Question: I would like to achieve this kind of result with ApiPlatform and OpenApi V3:

I found this on an old SO question : <URL>
The route is plugged onto a LexikJWT handler in my firewalls, from security.yaml.
I managed to add a custom thing in the ItemOperations key of my resources.yaml but the thing doesn't seem to map properly to OpenApi.
Am I understanding something wrongly?
Should I drop Lexik JWT bundle and do the auth in an other way?
Am I missing something around schemes or YAML configuration?
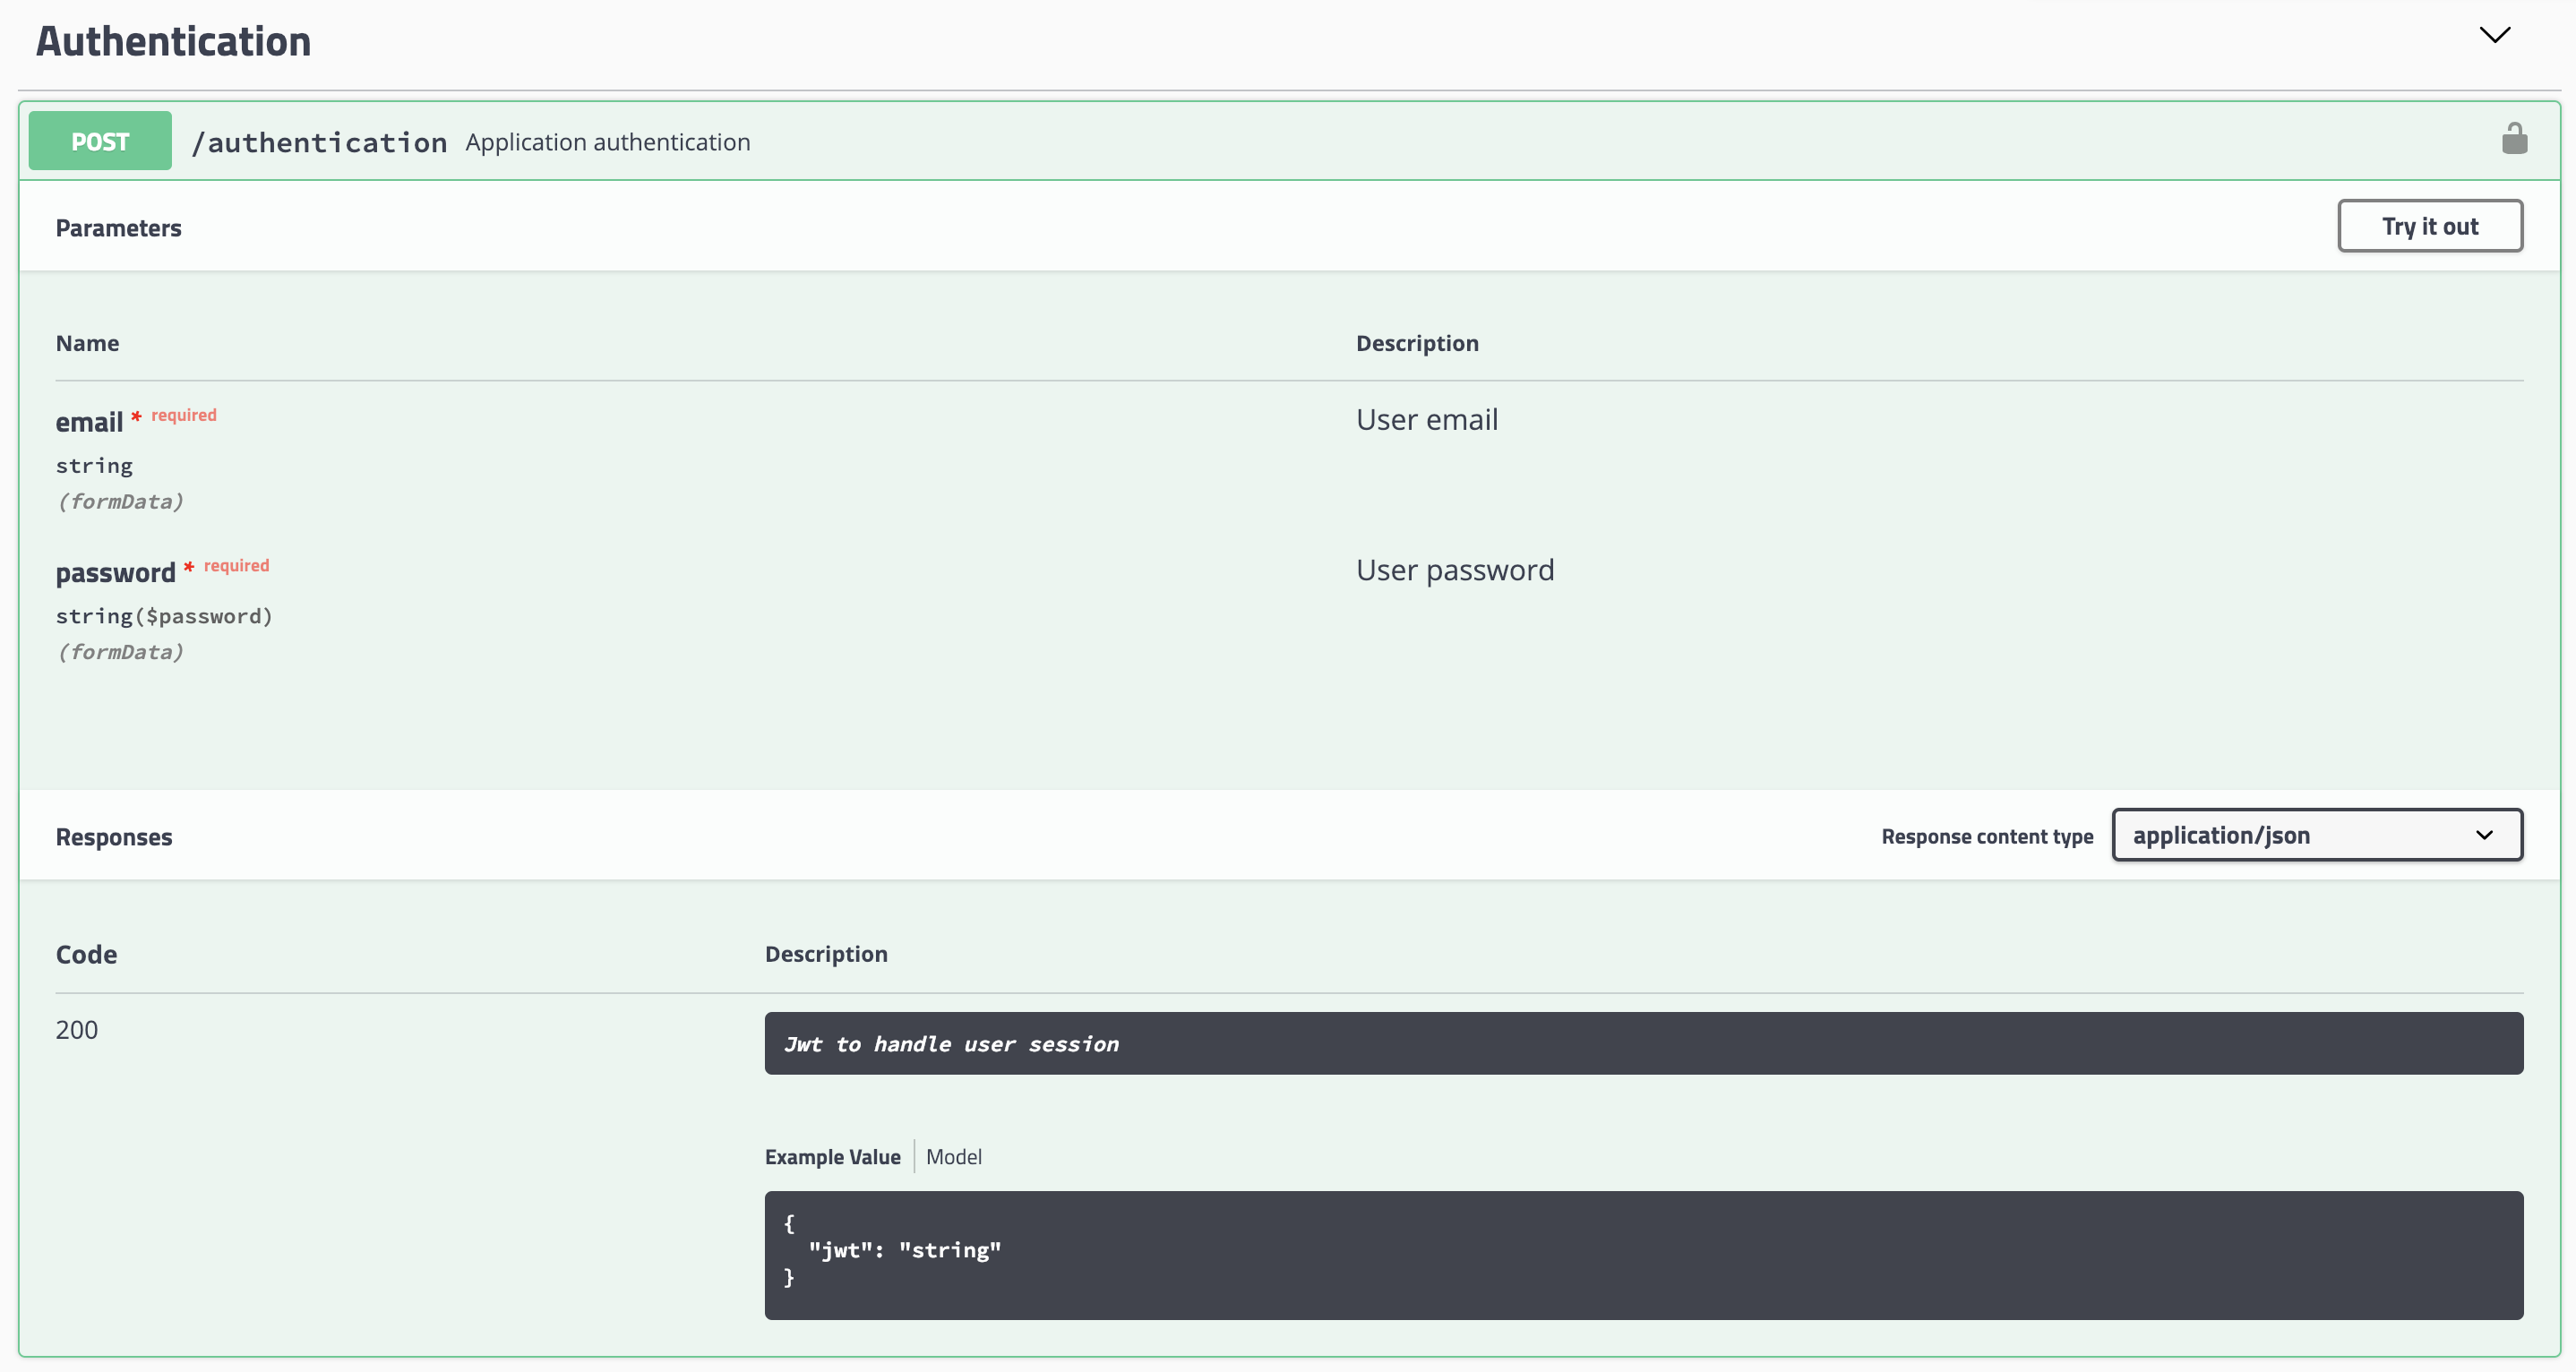
Answer: May help if you use <URL> with Symfony
I end up with definition of the by manual update of 'config/packages/nelmio_api_doc.yaml'
The final version looked as follows
'''
config/packages/nelmio_api_doc.yaml
nelmio_api_doc:
models:
use_jms: false
documentation:
info:
title: My fancy API
description: Documentation
version: 1.0.0
components:
securitySchemes:
Bearer:
type: http
scheme: bearer
bearerFormat: JWT
security:
- Bearer: []
# Begin of manual endpoint definition
#####################################
paths:
/api/auth/login:
post:
tags:
- Login
description: Login into the api.
requestBody:
description: Json body
required: true
content:
application/json:
schema:
type: object
properties:
username:
type: string
password:
type: string
responses:
'200':
description: Login successful
content:
application/json:
schema:
type: object
properties:
token:
type: string
refresh_token:
type: string
...
'''